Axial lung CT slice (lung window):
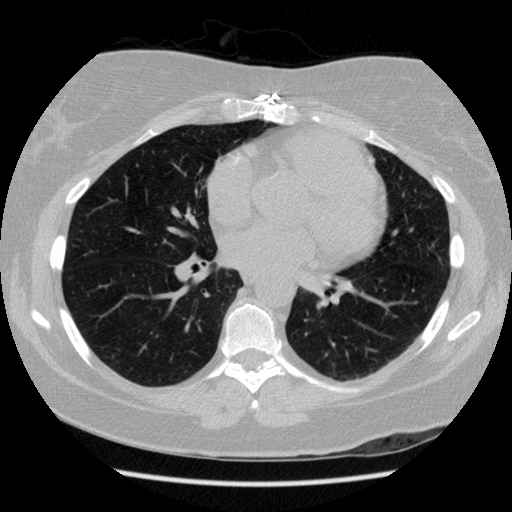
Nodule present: no